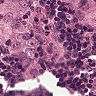
Metastatic tissue present: yes